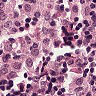
Metastatic tissue present: no